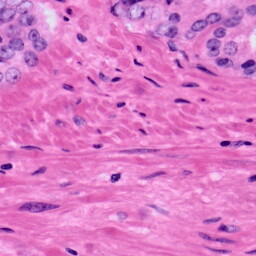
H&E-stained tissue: Prostate